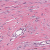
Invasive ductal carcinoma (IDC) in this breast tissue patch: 0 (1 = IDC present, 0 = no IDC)